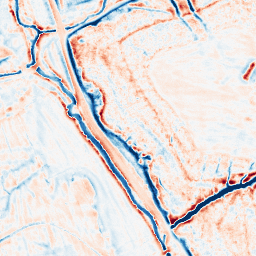
Category: edge_preserving
Decomposition family: bilateral
Decomposition parameters: d: 15
sigma_color: 150
sigma_space: 75
Upsampling method: bspline
Upsampling parameters: scale: 8
Upsampling scale: 8